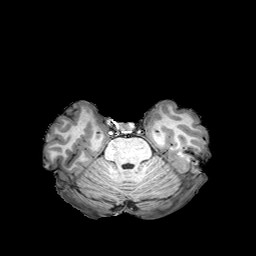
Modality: T1w
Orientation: coronal
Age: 31
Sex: female
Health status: healthy